Question: I refactored my storyboard and now I'm unable to set the badge value on the refactored storyboard.
This is the main story board and MessageCenter is the refactored storyboard.
<URL>
Message Center StoryBoard:
<URL>
I'm setting the badge value in the app delegate, which isn't working:
if let tabBarController = self.window!.rootViewController as? UITabBarController {
tabBarController.tabBar.items.badgeValue = "3"
}
Any ideas?
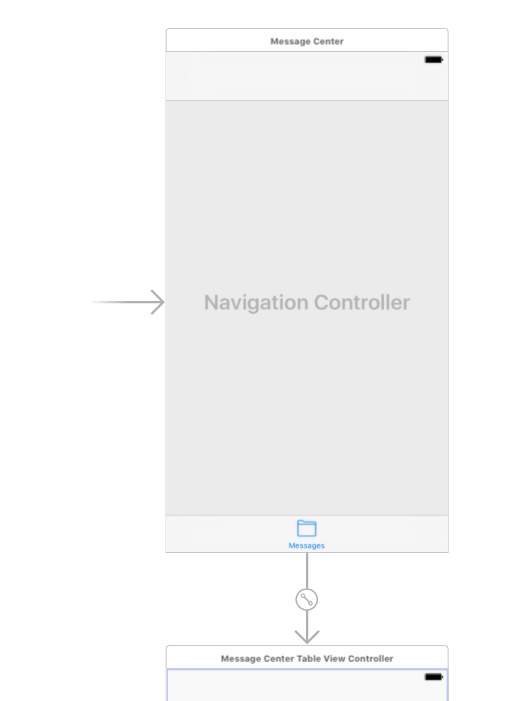
Answer: Try with this code in your TabBarCustomViewController:
'''
DispatchQueue.main.async(execute: {
self.tabBar.items?[3].badgeValue = "3"
})
'''